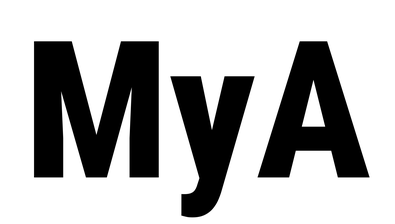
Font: Roboto_Condensed_ExtraBold